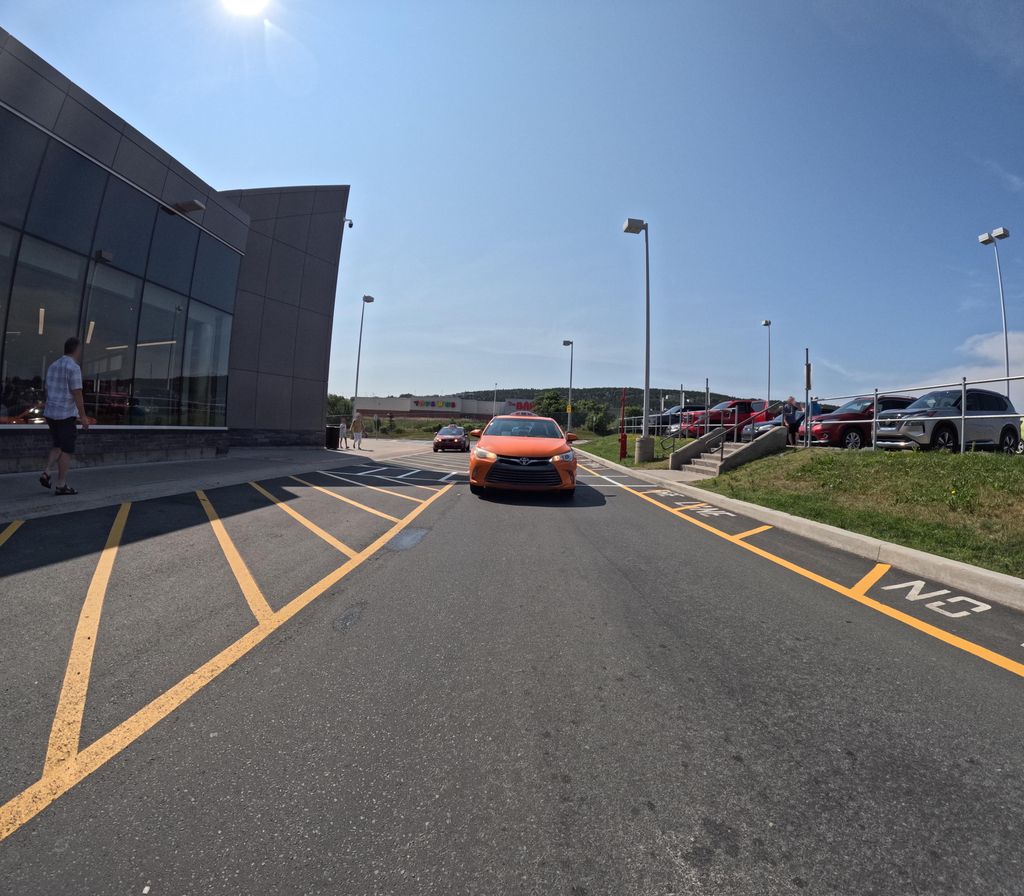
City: st_johns